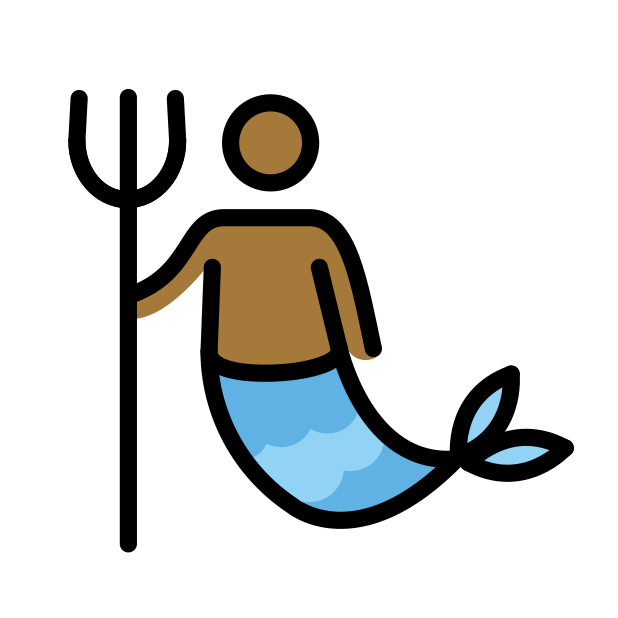
merman: medium-dark skin tone